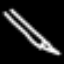
Label: pencil